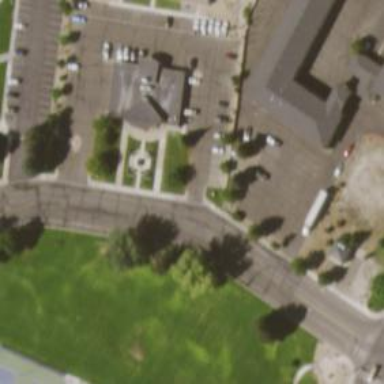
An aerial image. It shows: Memorial site with historic significance.